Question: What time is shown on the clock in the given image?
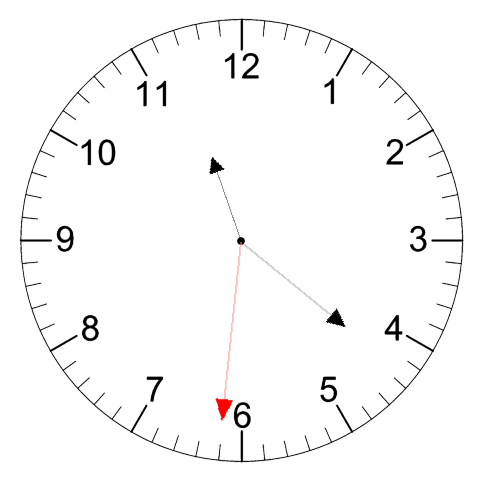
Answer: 11:21:31